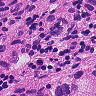
Metastatic tissue present: yes